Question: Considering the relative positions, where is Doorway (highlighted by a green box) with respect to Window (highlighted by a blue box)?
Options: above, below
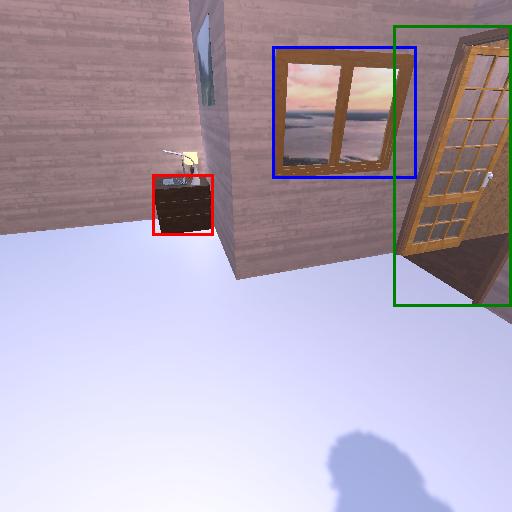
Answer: above